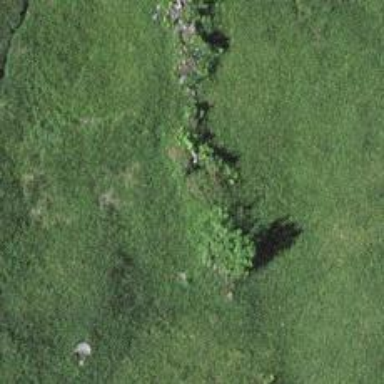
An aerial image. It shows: Wall made of dry stone.